Question: My layout is divided into 3 which is an imageview and another 2 linearlayout. The imageview has a weight of 2 and 1 for each linearlayout and that sums to 4. In android studio, the layouts works well but when I tried to test in on a real device, here is what I got:

Here is the xml:
'''
<?xml version="1.0" encoding="utf-8"?>
<LinearLayout xmlns:android="http://schemas.android.com/apk/res/android"
xmlns:tools="http://schemas.android.com/tools"
android:orientation="vertical"
android:layout_width="match_parent"
android:layout_height="match_parent"
android:layout_margin="20dp"
android:weightSum="4"
tools:context="com.newvillemovement.smartmyjob.RegisterActivity_page1">
<ImageView
android:layout_width="match_parent"
android:layout_weight="2"
android:layout_gravity="top"
android:layout_height="match_parent"
android:id="@+id/imageView"
android:src="@drawable/img"
android:scaleType="fitCenter"
android:layout_alignParentTop="true"
android:layout_alignParentLeft="true"
android:layout_alignParentStart="true" />
<LinearLayout
android:layout_width="fill_parent"
android:layout_height="fill_parent"
android:layout_below="@+id/imageView"
android:layout_weight="1"
android:layout_centerHorizontal="true"
android:weightSum="2"
android:id="@+id/linearLayout">
<ImageView
android:layout_width="fill_parent"
android:layout_height="fill_parent"
android:text="Korean"
android:id="@id/btnKorean"
android:layout_marginRight="5dp"
android:layout_weight="1"
android:scaleType="fitCenter"
android:onClick="btnKorean"
android:src="@drawable/btnkoreanomal" />
<ImageView
android:layout_width="fill_parent"
android:layout_height="fill_parent"
android:text="Foreigner"
android:id="@id/btnForeigner"
android:layout_weight="1"
android:scaleType="fitCenter"
android:onClick="btnForeigner"
android:src="@drawable/btnforeignernormal" />
</LinearLayout>
<LinearLayout
android:layout_width="match_parent"
android:layout_height="match_parent"
android:layout_alignParentLeft="true"
android:layout_alignParentStart="true"
android:layout_weight="1"
android:layout_alignParentBottom="true"
android:layout_below="@+id/linearLayout"
android:layout_marginTop="10dp"
android:orientation="vertical">
<ImageView
android:layout_width="fill_parent"
android:layout_height="0dp"
android:text="Events"
android:layout_weight="1"
android:id="@+id/button3"
android:src="@drawable/img_event_title"
android:layout_alignParentLeft="true"
android:layout_alignParentStart="true"
android:scaleType="fitCenter"
android:layout_alignParentTop="true" />
<ImageView
android:layout_width="fill_parent"
android:layout_height="0dp"
android:layout_weight="1"
android:id="@+id/imageView"
android:src="@drawable/txt_event"
android:layout_centerHorizontal="true"
android:layout_below="@+id/button3"
android:scaleType="fitCenter"
android:layout_marginRight="20dp"
android:layout_marginLeft="20dp"
android:layout_marginTop="10dp" />
<ImageView
android:id="@+id/footertext"
android:layout_width="fill_parent"
android:layout_height="0dp"
android:layout_weight="1"
android:layout_centerHorizontal="true"
android:layout_alignParentBottom="true"
android:gravity="center"
android:text="About About About About About About About About About About About About About"
android:src="@drawable/footer"
android:scaleType="fitCenter"
android:layout_marginLeft="20dp"
android:layout_marginRight="20dp" />
</LinearLayout>
</LinearLayout>
'''
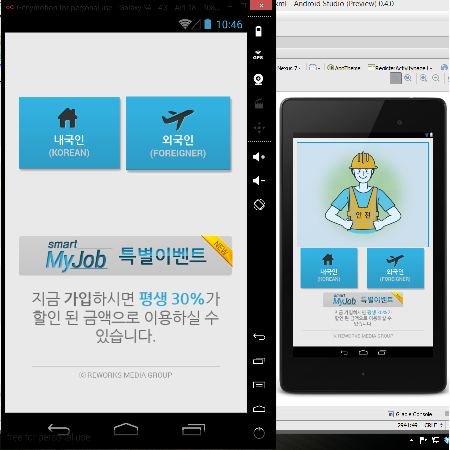
Answer: layout_height for ImageView and LinearLayouts be ! So that it fixes with weight, try now.